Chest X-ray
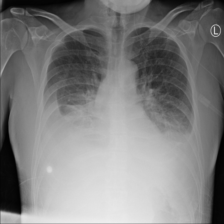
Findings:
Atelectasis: positive
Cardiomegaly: negative
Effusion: positive
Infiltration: negative
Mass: negative
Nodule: negative
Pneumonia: negative
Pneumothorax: negative
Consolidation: negative
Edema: negative
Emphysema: negative
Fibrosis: negative
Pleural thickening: negative
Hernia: negative